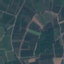
Land use / land cover class: PermanentCrop